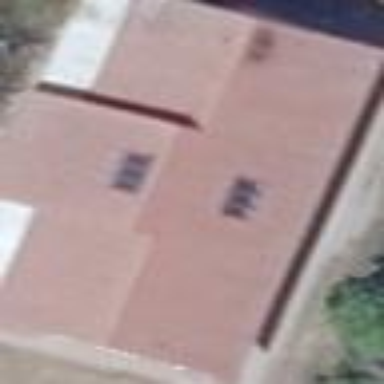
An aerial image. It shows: Kindergarten building.